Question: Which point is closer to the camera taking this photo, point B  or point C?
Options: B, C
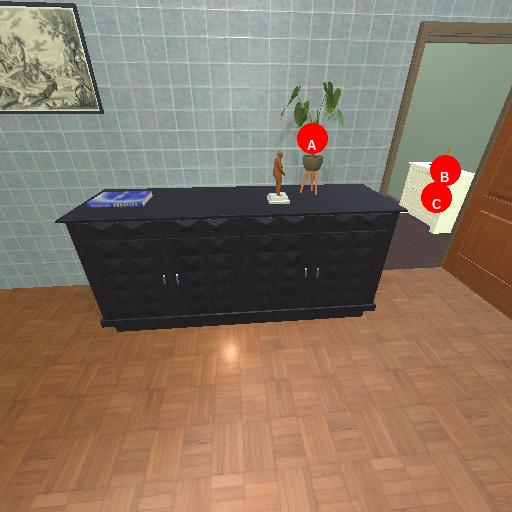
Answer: B